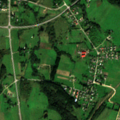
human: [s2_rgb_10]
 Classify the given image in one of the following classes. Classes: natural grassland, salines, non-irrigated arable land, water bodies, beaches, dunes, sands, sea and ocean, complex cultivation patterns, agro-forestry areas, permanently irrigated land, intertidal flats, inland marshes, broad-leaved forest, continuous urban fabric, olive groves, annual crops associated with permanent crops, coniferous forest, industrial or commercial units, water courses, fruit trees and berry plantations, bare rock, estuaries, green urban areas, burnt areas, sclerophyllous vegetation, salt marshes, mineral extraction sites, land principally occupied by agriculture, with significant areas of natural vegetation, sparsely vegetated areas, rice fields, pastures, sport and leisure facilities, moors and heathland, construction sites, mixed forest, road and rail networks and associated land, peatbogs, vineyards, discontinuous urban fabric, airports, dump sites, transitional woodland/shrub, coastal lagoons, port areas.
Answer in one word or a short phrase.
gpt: discontinuous urban fabric, green urban areas, pastures, complex cultivation patterns, land principally occupied by agriculture, with significant areas of natural vegetation, broad-leaved forest